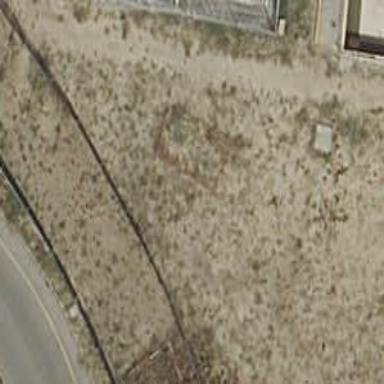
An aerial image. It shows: Chain link fence is in the scene.